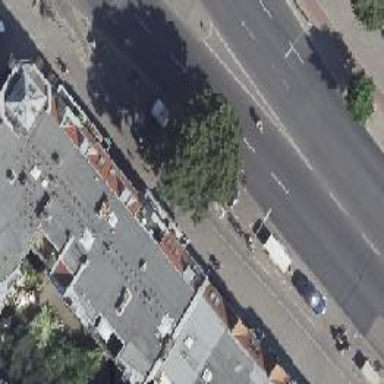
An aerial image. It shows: Cycle track with parking lane and kerb on the left side.